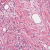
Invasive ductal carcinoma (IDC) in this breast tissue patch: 0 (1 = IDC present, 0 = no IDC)